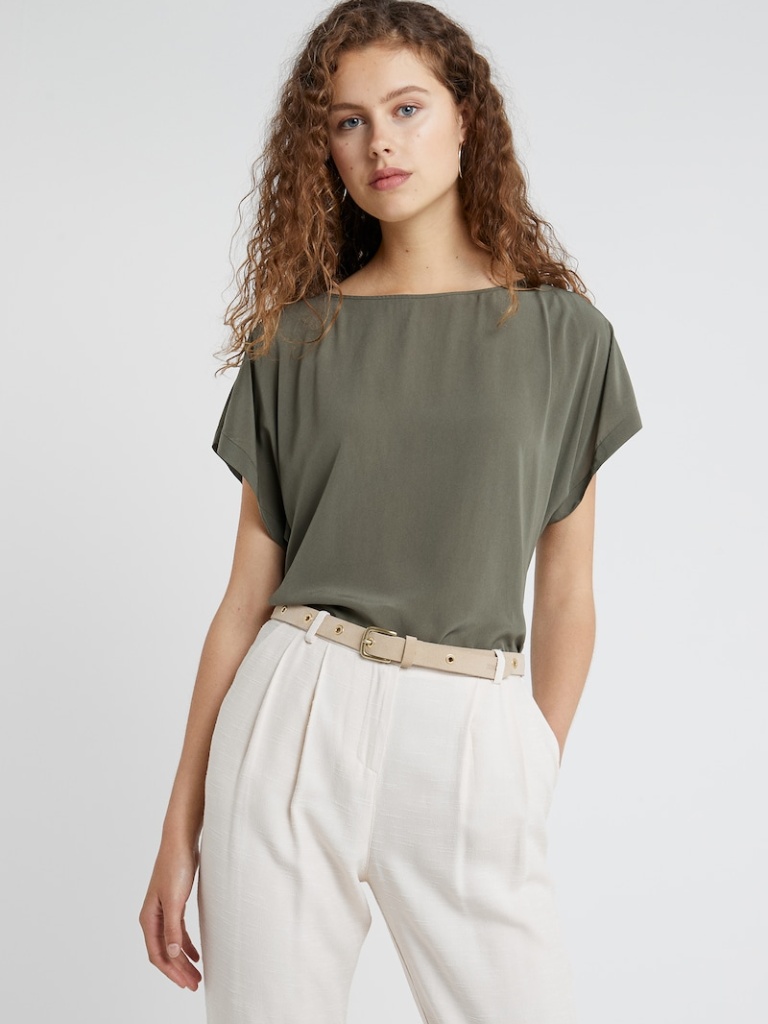
cotton relaxed short sleeve hip length Fully Tucked in crew t-shirt